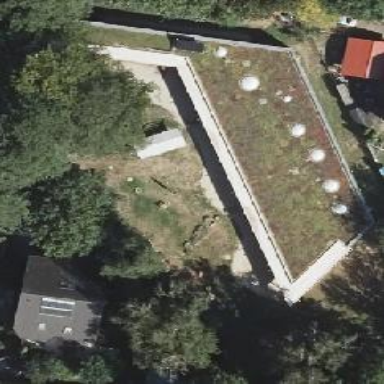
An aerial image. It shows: Close-up view of roof part of building.